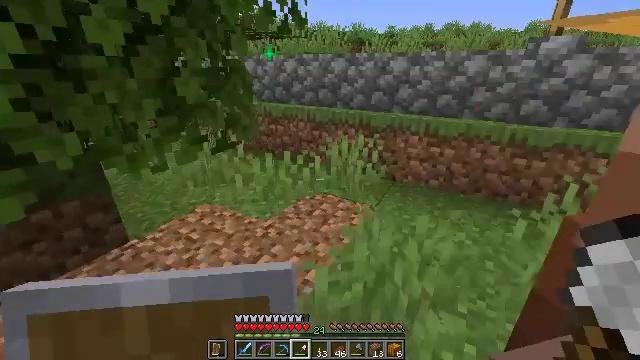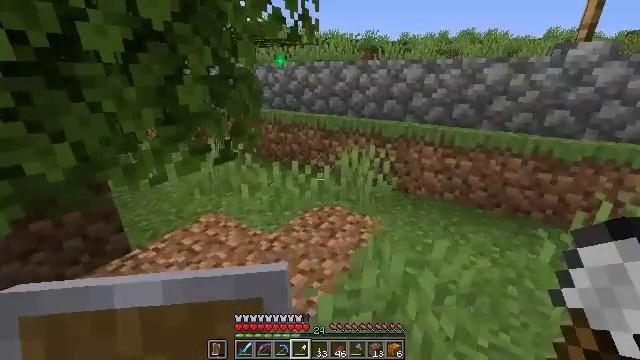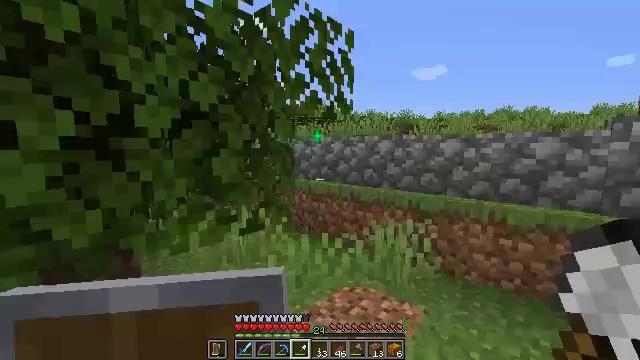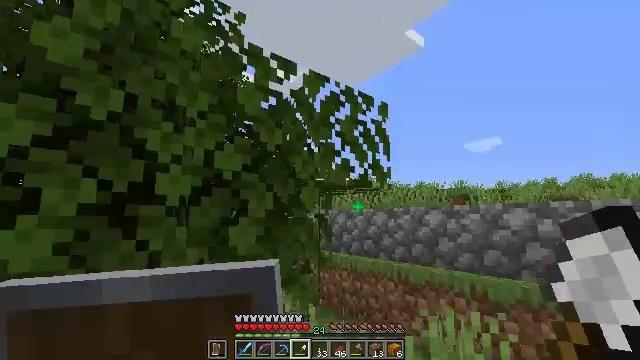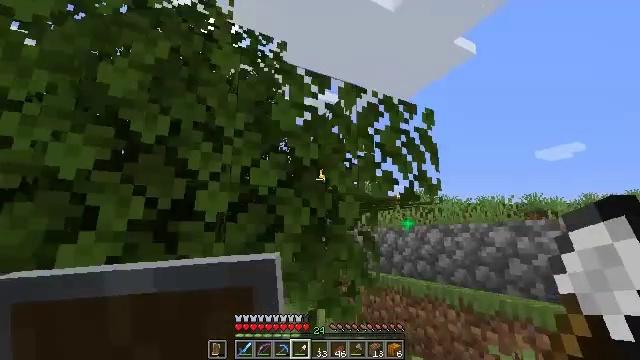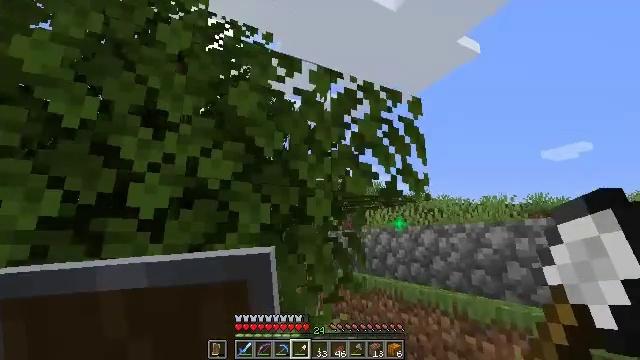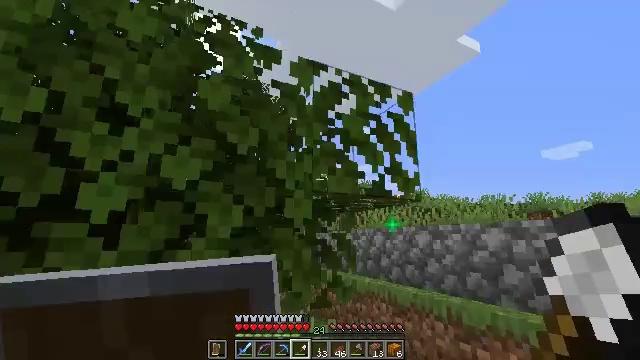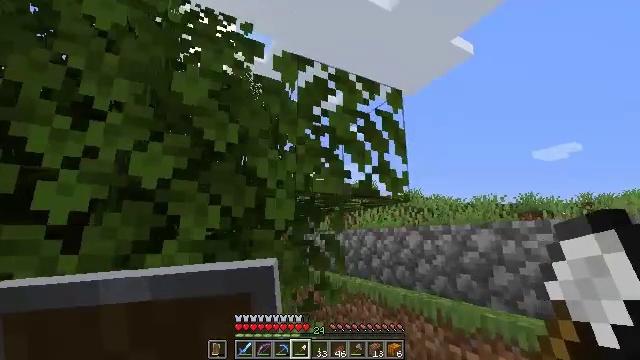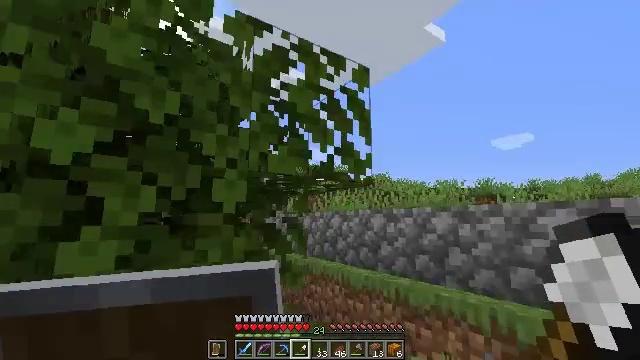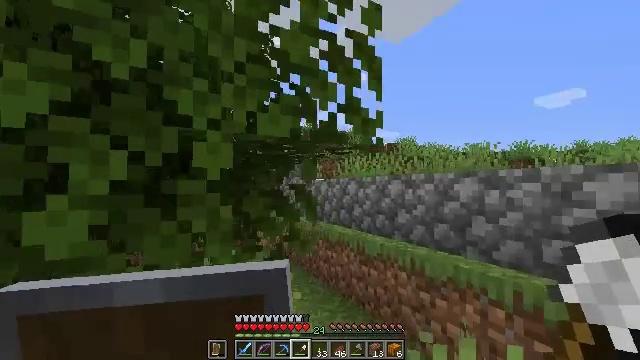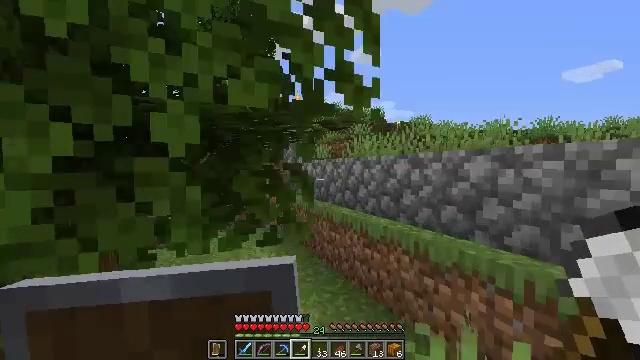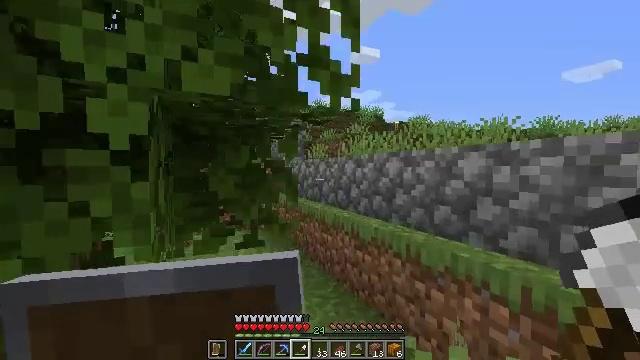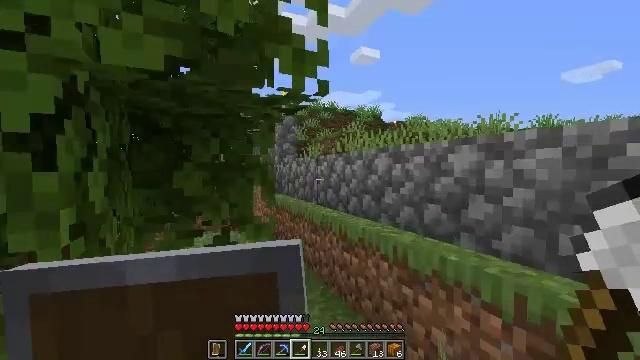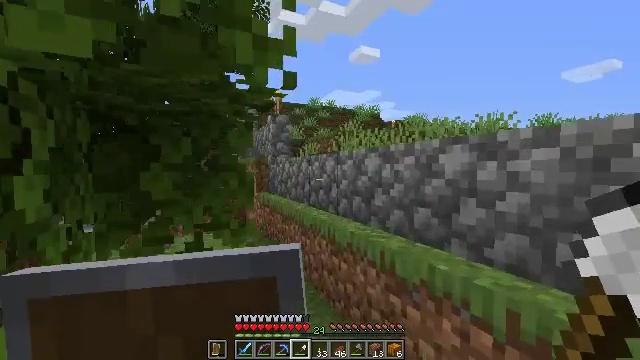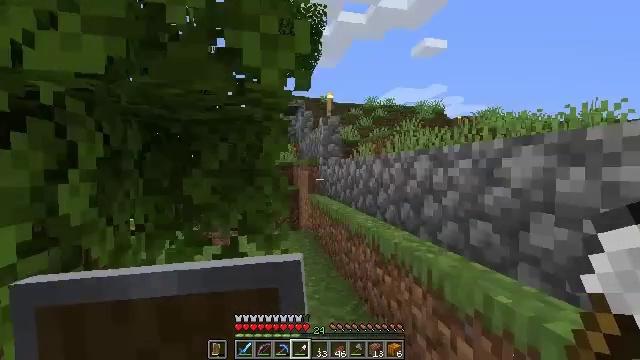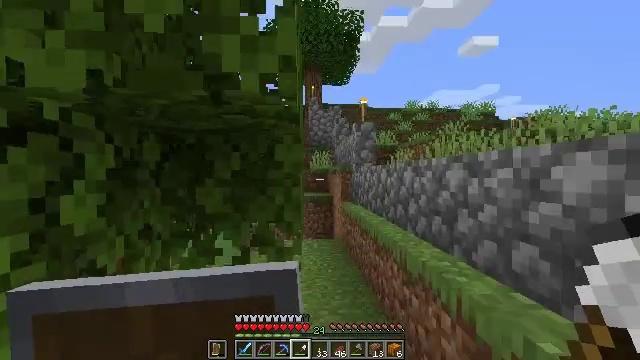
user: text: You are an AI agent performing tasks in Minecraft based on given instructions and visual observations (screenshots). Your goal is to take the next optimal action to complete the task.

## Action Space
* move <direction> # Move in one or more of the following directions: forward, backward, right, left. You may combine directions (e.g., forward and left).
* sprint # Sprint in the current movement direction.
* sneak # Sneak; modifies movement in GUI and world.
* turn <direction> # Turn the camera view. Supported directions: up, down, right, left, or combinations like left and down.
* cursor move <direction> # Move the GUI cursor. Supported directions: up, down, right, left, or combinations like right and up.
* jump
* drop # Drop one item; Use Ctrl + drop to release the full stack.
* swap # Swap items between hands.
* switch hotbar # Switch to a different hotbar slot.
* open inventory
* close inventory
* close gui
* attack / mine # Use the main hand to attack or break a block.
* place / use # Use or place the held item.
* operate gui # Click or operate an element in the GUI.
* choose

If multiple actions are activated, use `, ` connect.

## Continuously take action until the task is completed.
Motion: motion action
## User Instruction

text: Gather a pumpkin block.
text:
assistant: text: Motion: move forward, turn left and up
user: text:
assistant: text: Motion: move forward and move right, turn left and up
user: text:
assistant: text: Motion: move forward and move right, turn left and up
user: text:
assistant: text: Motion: move forward and move right, turn left and up
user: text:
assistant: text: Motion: move forward and move right
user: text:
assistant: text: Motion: move forward and move right
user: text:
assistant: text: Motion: move forward and move right, turn right
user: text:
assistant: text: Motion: move forward and move right, turn right and down
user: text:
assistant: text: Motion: move forward and move right, turn left and down
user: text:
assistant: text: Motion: move forward and move right, turn left and down
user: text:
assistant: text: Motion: move forward and move right
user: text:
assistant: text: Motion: move forward and move right
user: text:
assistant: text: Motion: move forward and move right
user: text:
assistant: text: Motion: move forward and move right, turn left
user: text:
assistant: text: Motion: move forward and move right, turn left and up
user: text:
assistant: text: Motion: move forward and move right, turn left and up
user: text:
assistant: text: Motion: move forward and move right, turn left and up
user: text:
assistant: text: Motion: move forward and move right, turn left
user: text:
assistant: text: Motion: move forward and move right
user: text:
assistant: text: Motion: move right
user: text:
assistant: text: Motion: move right
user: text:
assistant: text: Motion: move right, turn left and down
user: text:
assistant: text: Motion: move right, turn left and down
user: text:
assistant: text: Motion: move left, turn left and down
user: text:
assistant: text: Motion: move forward and move left, turn left and up
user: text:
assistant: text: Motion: move forward and move left, turn left and up
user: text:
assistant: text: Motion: move forward and move left, turn left and up
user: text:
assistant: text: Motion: move forward and move left, turn left and up
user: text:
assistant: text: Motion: move forward, sprint
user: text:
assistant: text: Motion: move forward, sprint